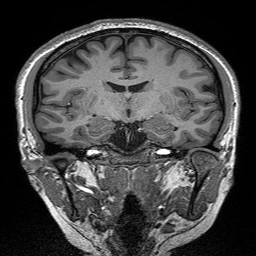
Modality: T1w
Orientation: sagittal
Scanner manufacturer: siemens
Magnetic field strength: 3 T
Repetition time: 2.3 s
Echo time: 0.00298 s